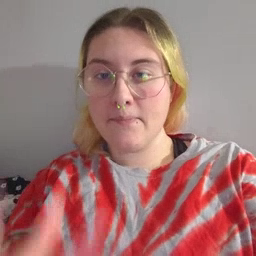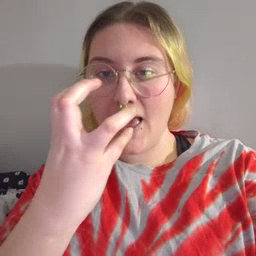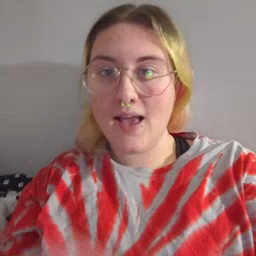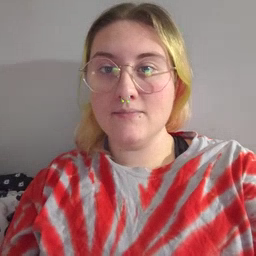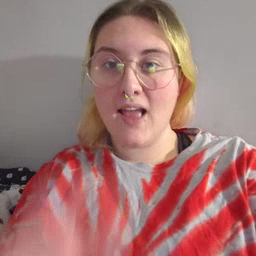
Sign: mad